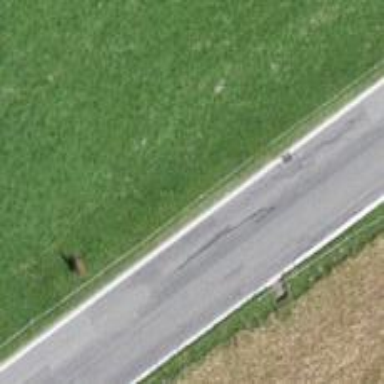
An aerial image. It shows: Tertiary road.